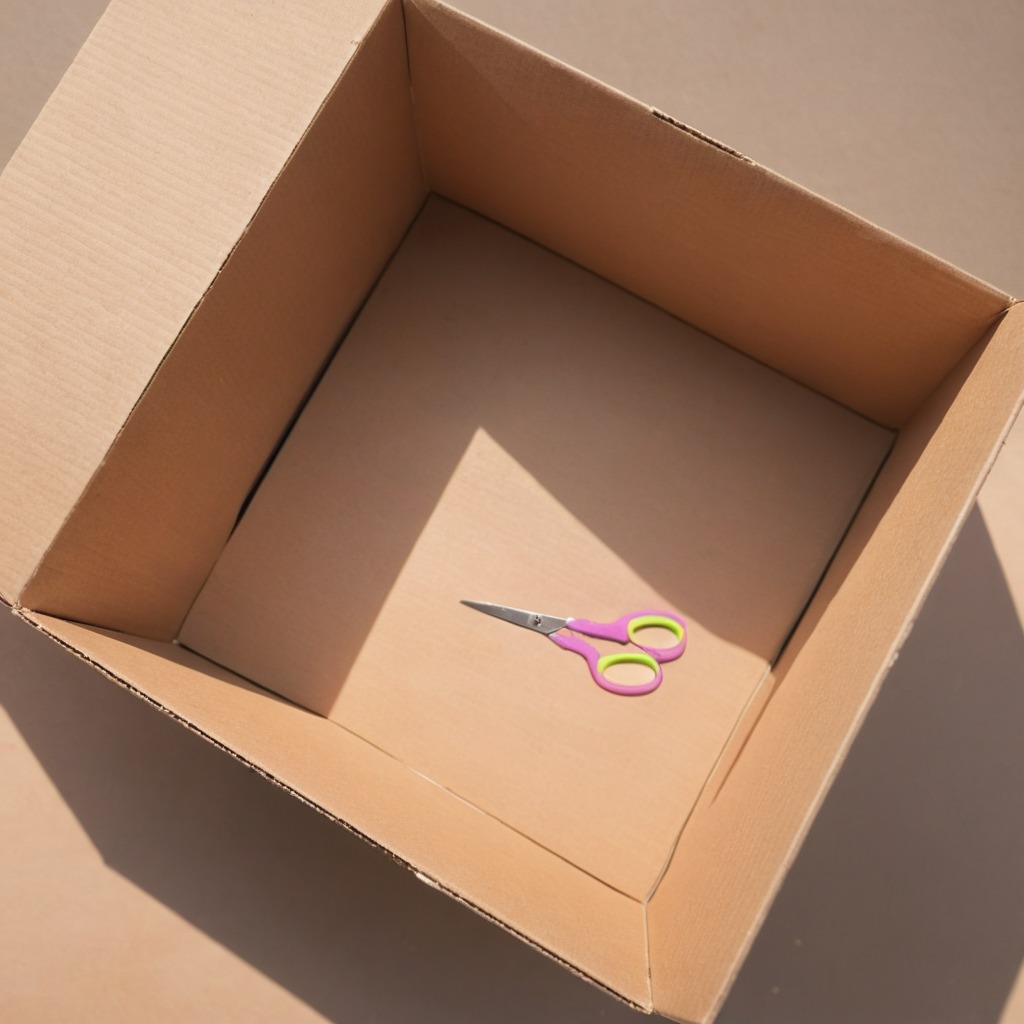
A scissor lying on the cardboard box surface in an outdoor workshop during daytime bright natural light soft shadows slightly creased but